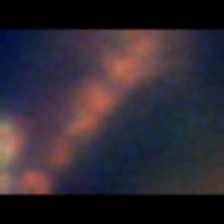
Taxon: Diatom_aggregate
Group: Diatoms